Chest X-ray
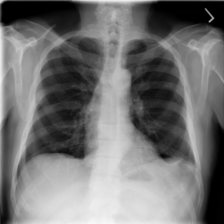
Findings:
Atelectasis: positive
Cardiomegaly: negative
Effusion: negative
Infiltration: negative
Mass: negative
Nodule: negative
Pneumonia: negative
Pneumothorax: negative
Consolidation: negative
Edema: negative
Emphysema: negative
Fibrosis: positive
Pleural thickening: negative
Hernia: negative